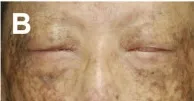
Telangiectasia on the face. Sparse eyebrows, and ,eyelashes.
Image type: medical_photograph (other_medical_photograph)